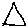
Label: triangle